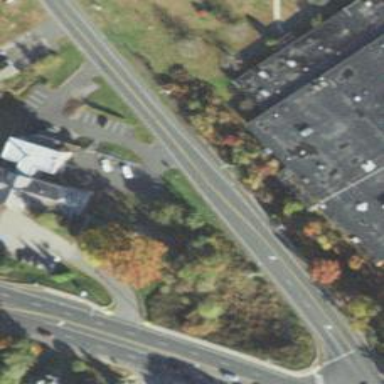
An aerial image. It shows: Secondary road with asphalt surface.